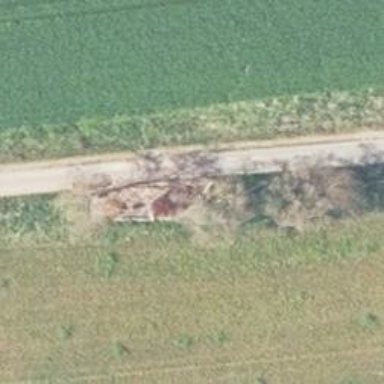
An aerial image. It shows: Shelter.